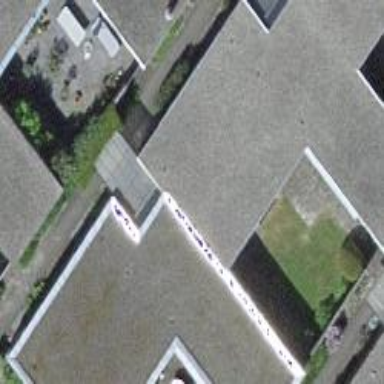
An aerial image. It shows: Terrace building.